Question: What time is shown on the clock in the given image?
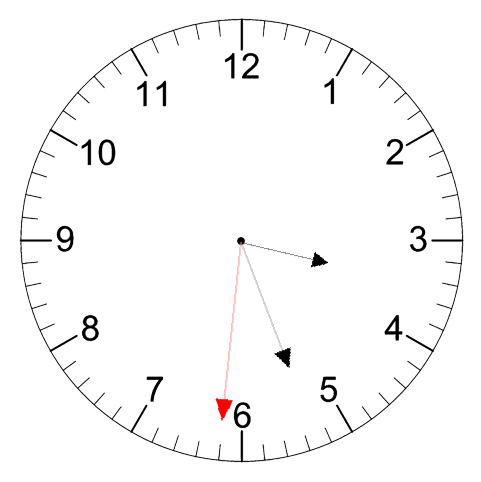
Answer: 03:26:31